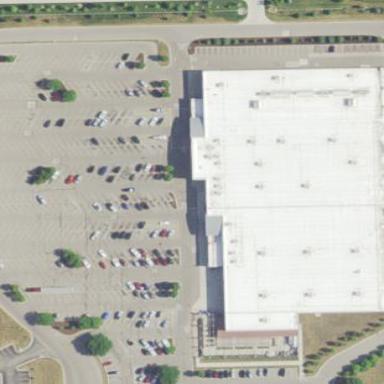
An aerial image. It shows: Building that houses supermarket.